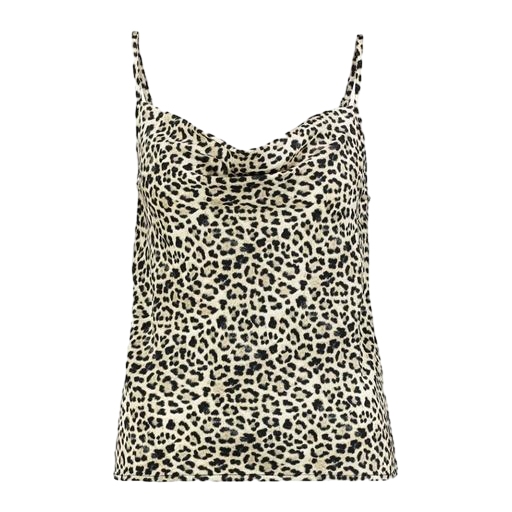
multicolor scoop back cami top animal print, leopard skin print tank top, blue classic leopard-print cami, white background